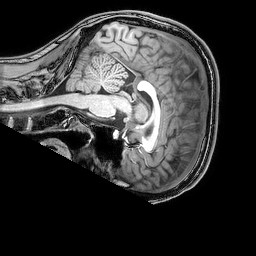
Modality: T1w
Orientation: sagittal
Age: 18
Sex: male